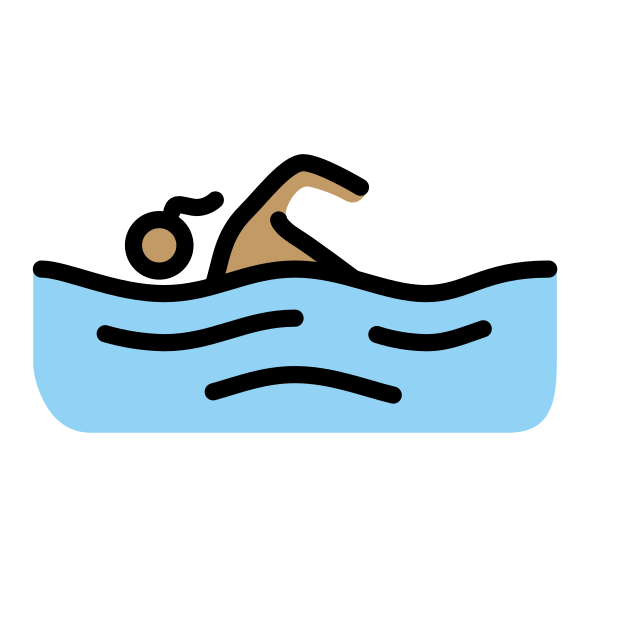
woman swimming: medium skin tone